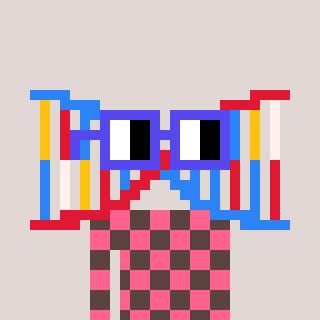
a pixel art character with square blue glasses, a dna-shaped head and a darkbrown-colored body on a warm background